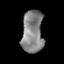
Tissue: prostate
Cell type: T cells
Senescence score: 0.2805
Nuclear area (px): 882
Mean DAPI intensity: 133.263